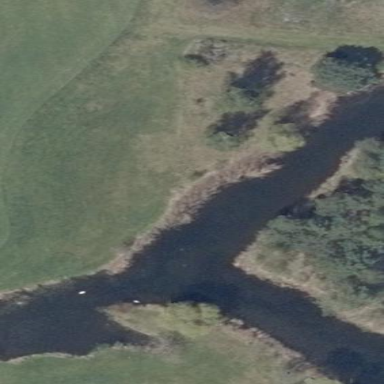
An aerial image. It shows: Water hazard on golf course.